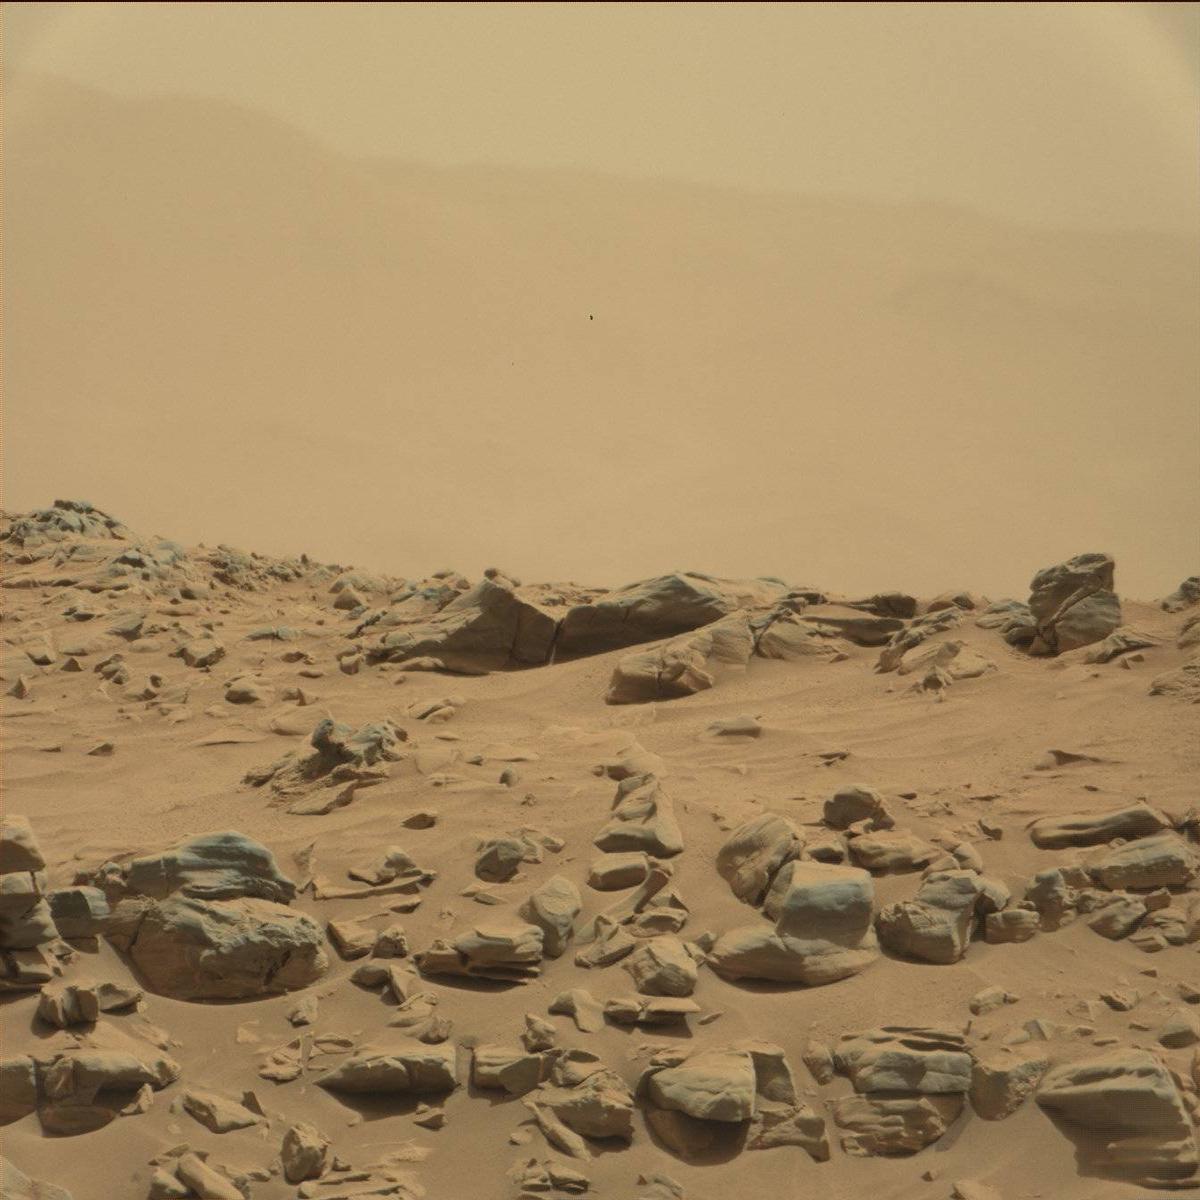
Terrain classes present: Bedrock, Ridge, Sand / Soil, Sky